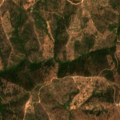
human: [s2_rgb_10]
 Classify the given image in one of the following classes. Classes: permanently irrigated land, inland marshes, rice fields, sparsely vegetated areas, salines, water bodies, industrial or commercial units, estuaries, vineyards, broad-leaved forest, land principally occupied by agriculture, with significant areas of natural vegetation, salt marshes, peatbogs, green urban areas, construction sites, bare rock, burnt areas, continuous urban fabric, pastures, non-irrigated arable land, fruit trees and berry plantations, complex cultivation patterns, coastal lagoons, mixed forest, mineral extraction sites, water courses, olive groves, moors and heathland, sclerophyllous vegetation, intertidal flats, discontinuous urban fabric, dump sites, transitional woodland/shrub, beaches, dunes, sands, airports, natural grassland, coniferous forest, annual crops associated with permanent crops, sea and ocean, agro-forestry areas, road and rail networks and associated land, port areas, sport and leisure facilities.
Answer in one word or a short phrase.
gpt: broad-leaved forest